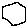
Label: hexagon